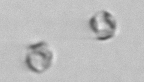
Label: Thalassiosira_sp_aff_mala